Chest X-ray:
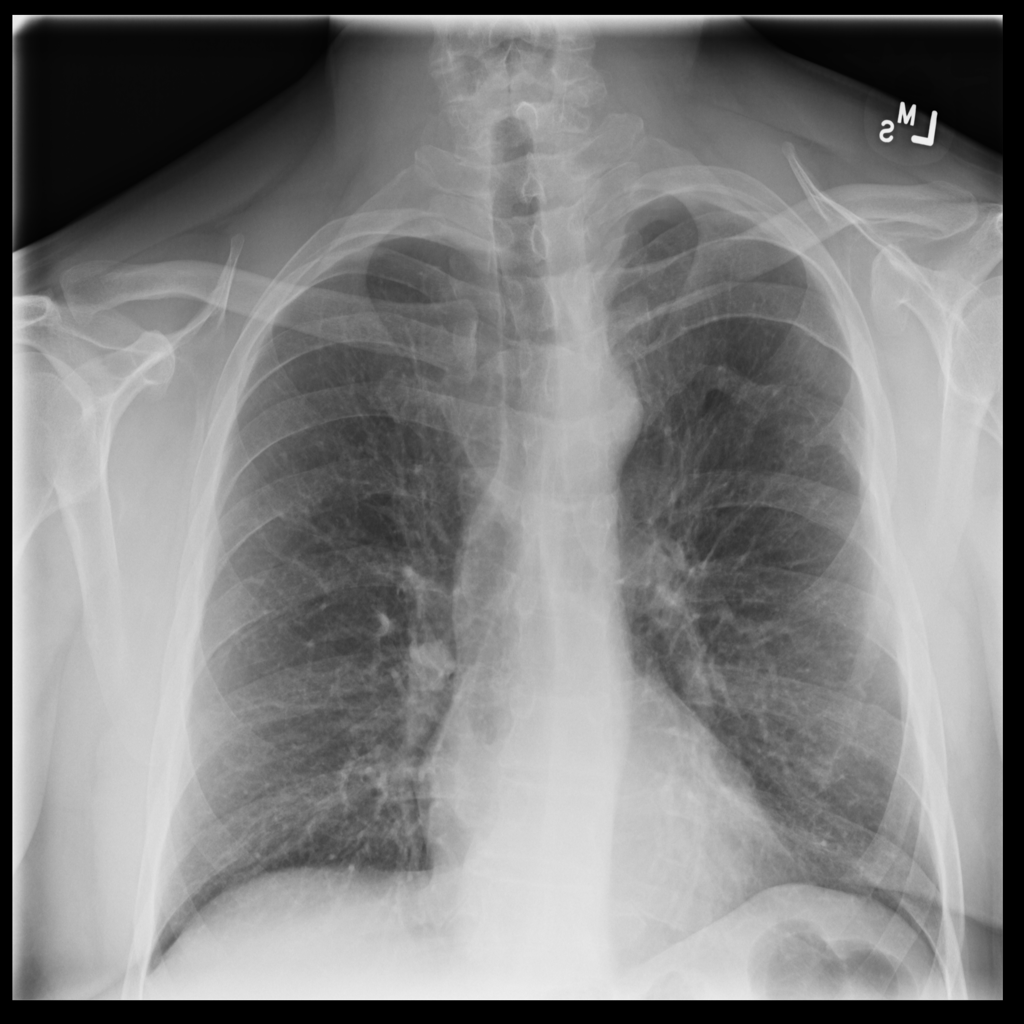
No abnormal finding: yes